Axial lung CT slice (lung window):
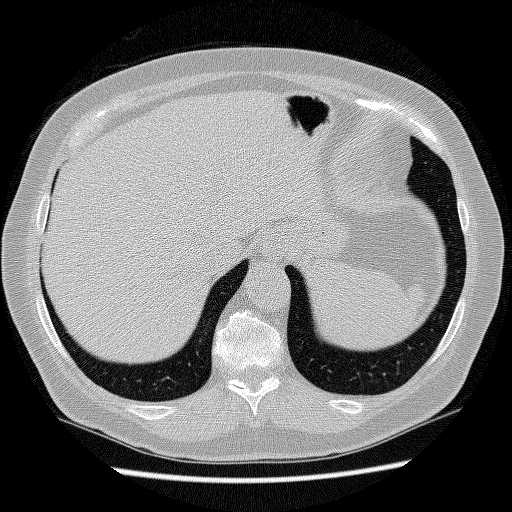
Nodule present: no